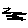
Label: zigzag